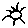
Label: sun